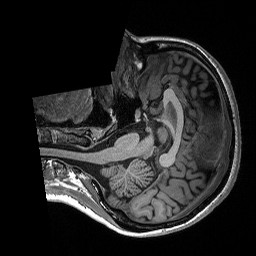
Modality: T1w
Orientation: axial
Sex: female